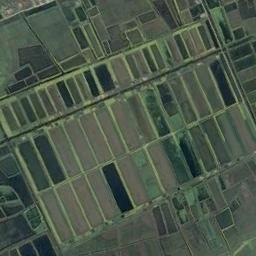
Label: rectangular_farmland